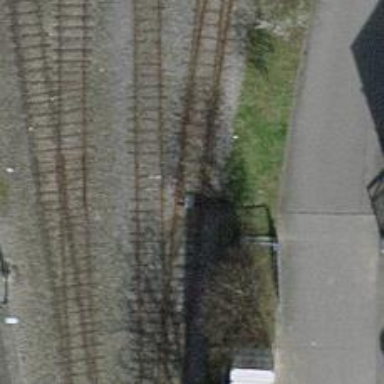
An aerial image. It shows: Railway switch.